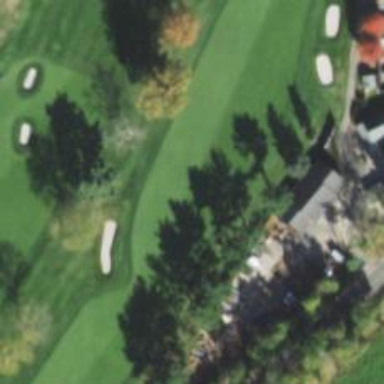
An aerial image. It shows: Golf hole.